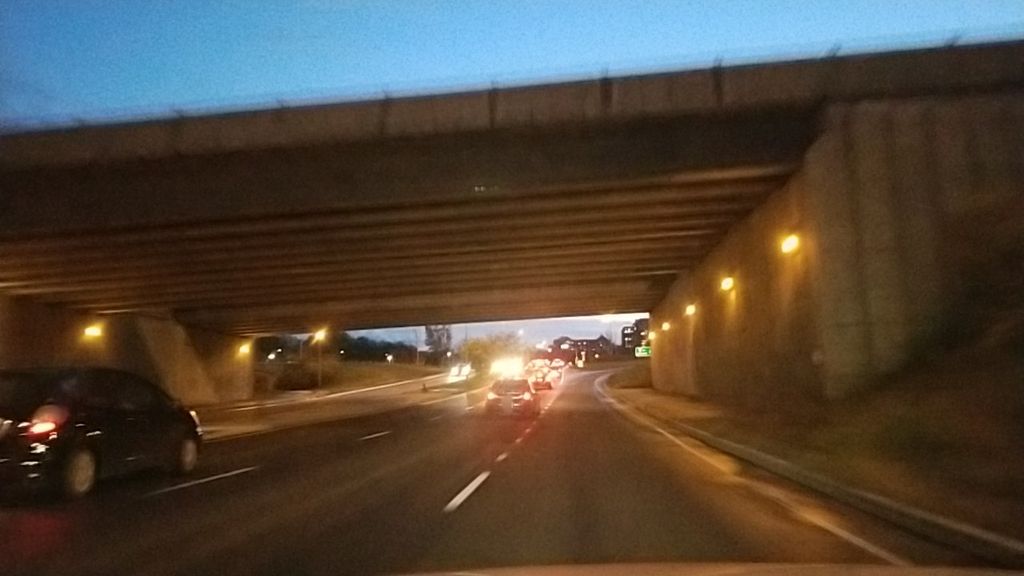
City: montreal